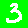
Digit: 3